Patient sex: M
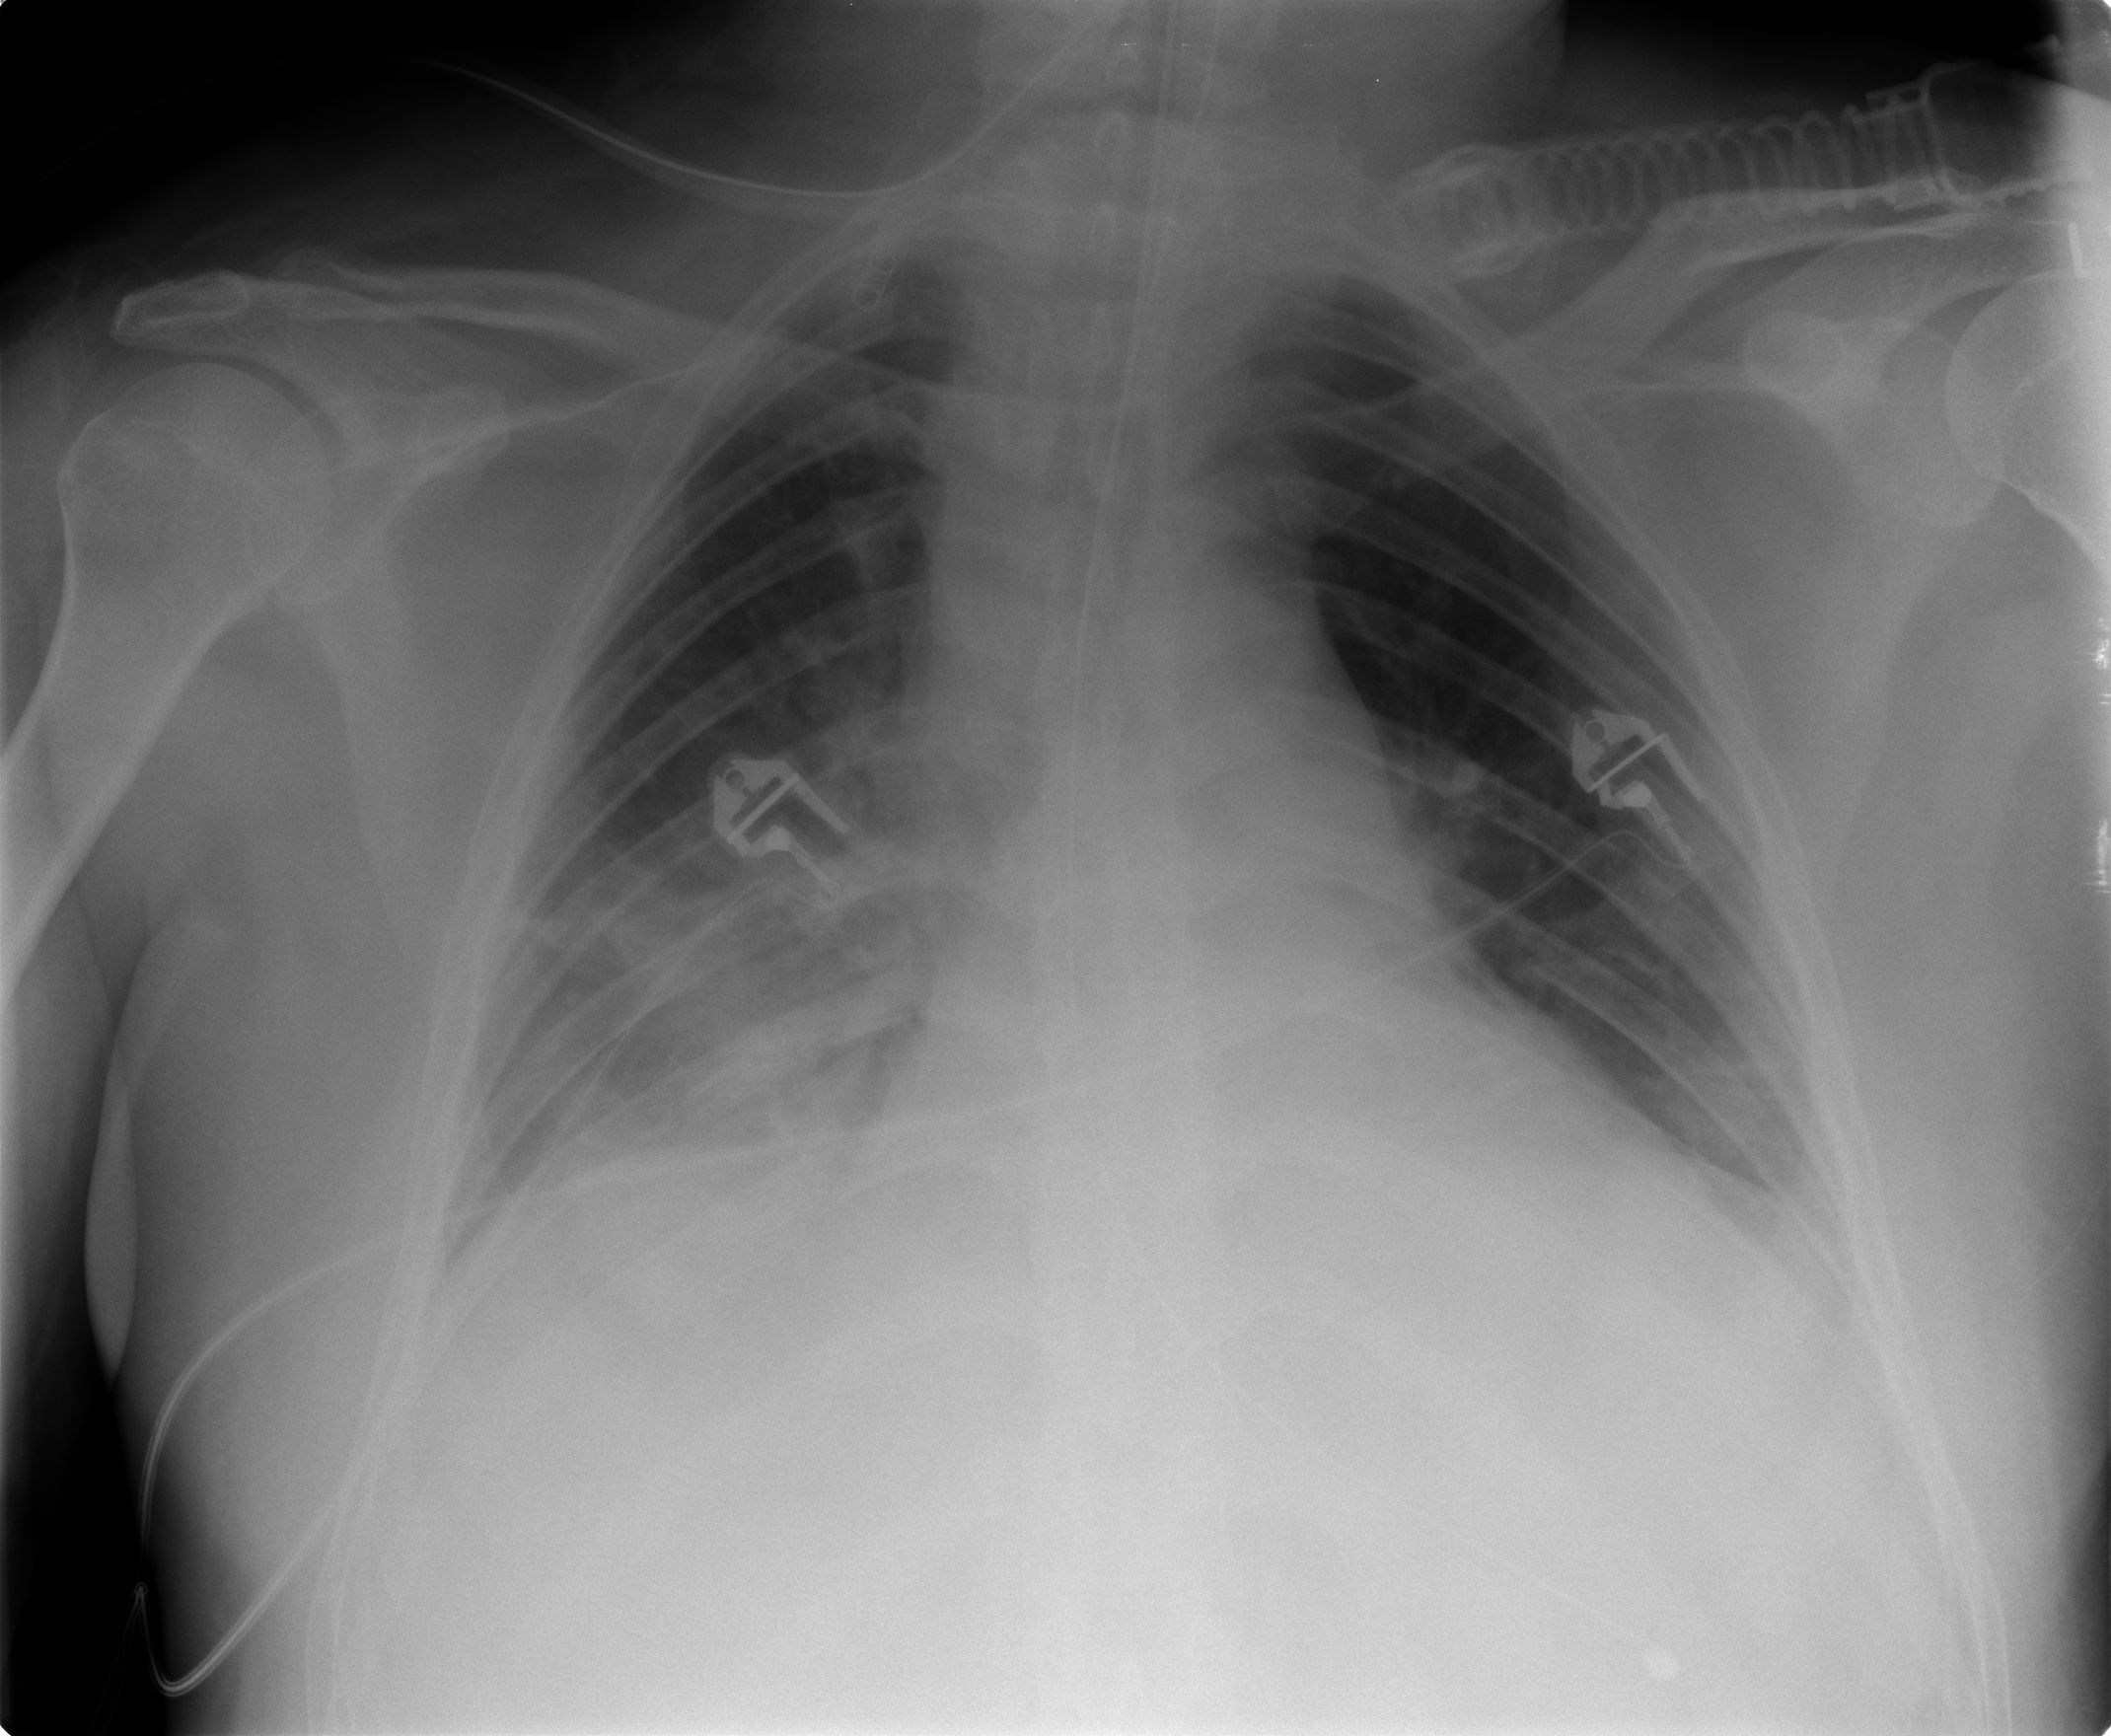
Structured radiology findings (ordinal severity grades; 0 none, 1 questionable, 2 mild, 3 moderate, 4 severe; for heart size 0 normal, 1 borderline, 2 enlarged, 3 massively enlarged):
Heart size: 2
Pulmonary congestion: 2
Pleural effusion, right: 1
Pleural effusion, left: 0
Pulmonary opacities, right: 2
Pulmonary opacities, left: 0
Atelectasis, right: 2
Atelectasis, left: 1